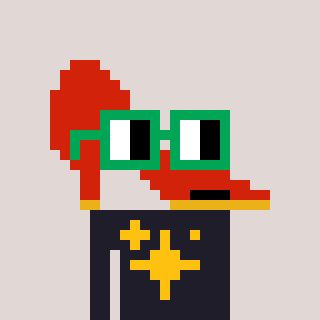
a pixel art character with square green glasses, a highheel-shaped head and a grayscale-colored body on a warm background